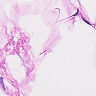
Metastatic tissue present: no